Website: home-depot
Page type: billing-address
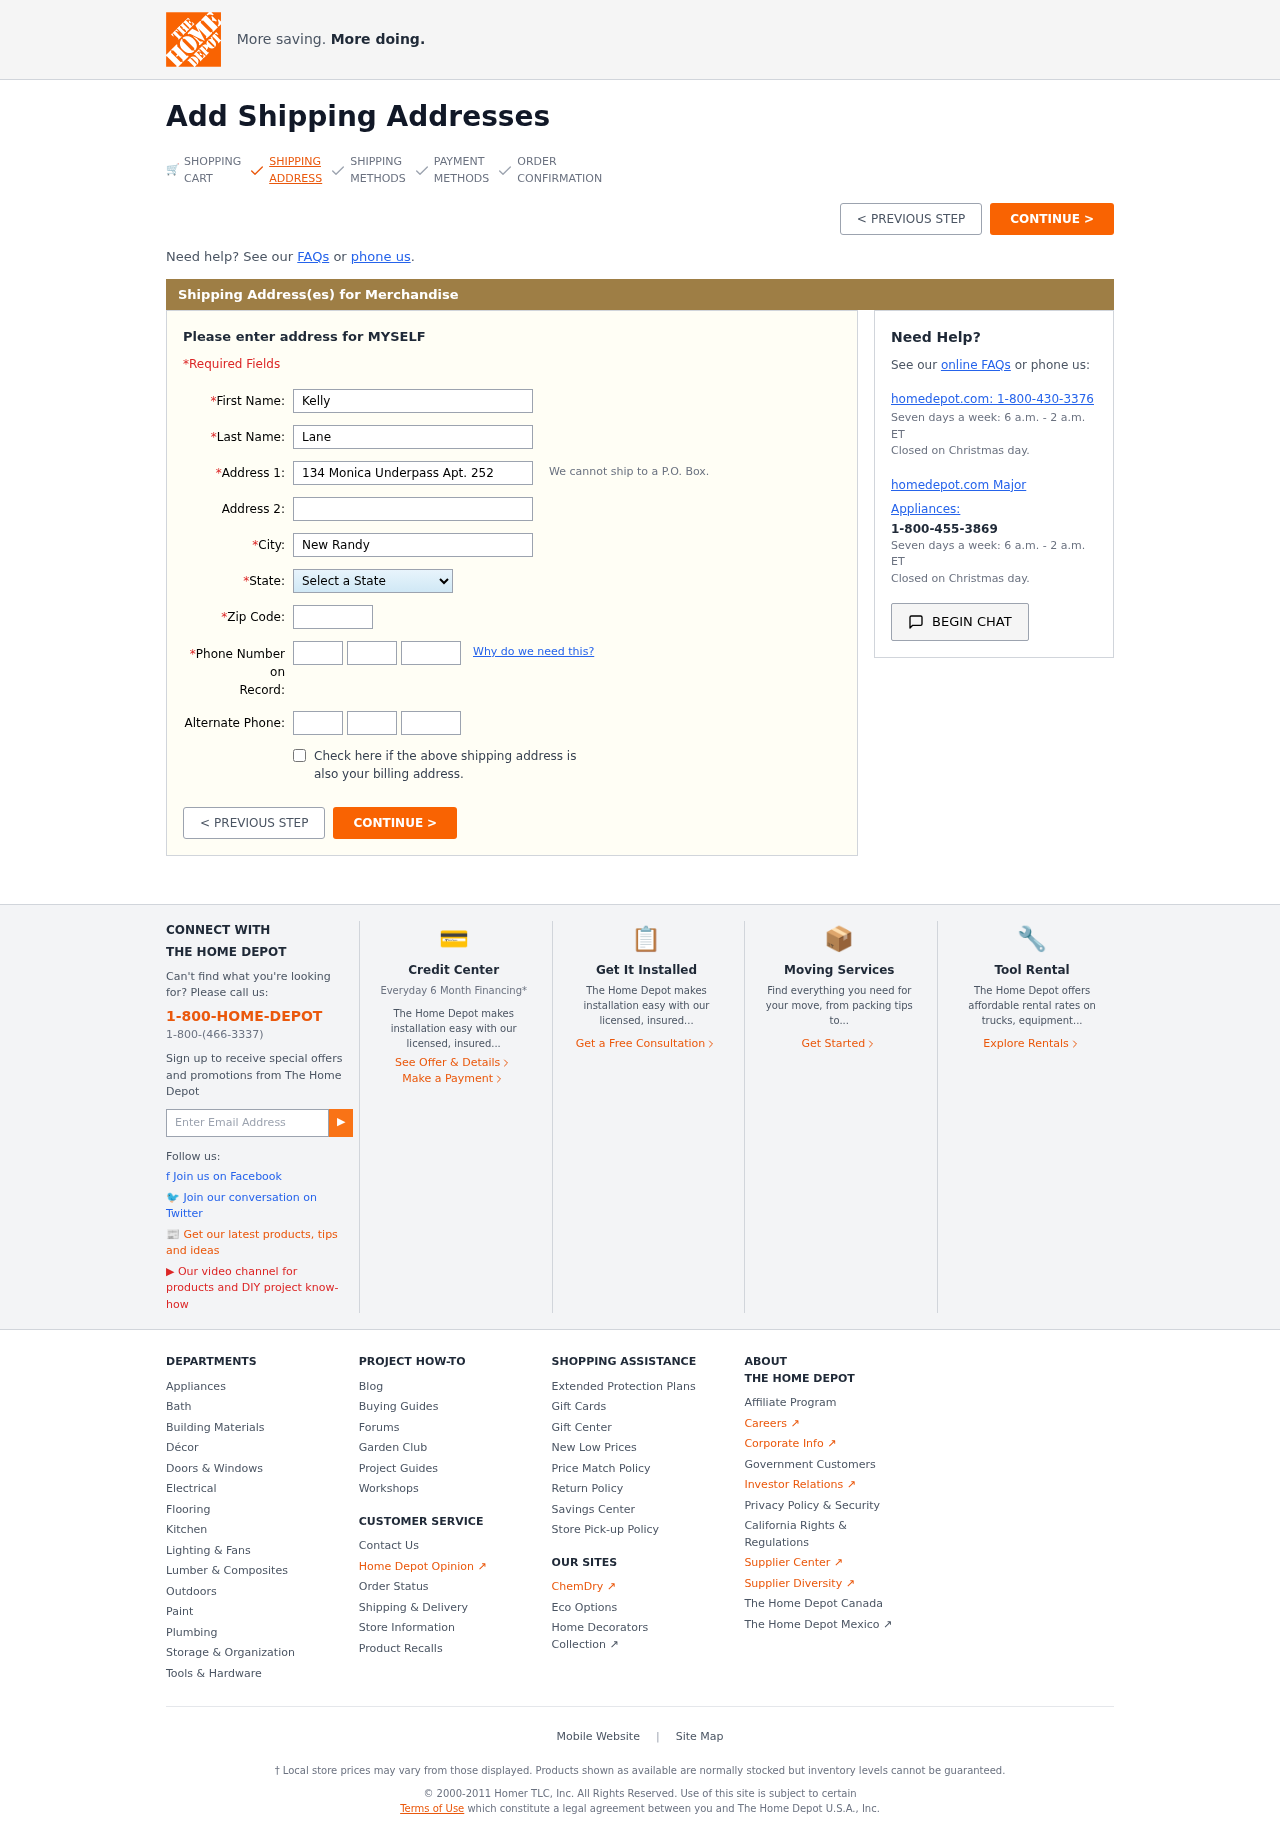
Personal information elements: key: PII_STATE
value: Alabama
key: PII_FIRSTNAME
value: Kelly
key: PII_LASTNAME
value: Lane
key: PII_STREET
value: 134 Monica Underpass Apt. 252
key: PII_CITY
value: New Randy
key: PII_POSTCODE
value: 45845
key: PII_PHONE_AREA
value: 501
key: PII_PHONE_PREFIX
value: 601
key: PII_PHONE_LINE
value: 2013
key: PII_PHONE_ALT_AREA
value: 392
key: PII_PHONE_ALT_PREFIX
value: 927
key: PII_PHONE_ALT_LINE
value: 7586